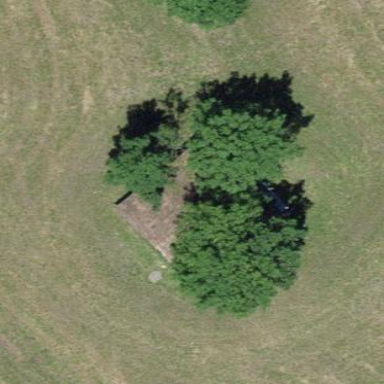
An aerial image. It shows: Rural barn.